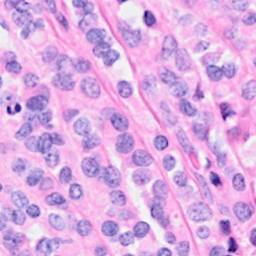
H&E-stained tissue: Breast